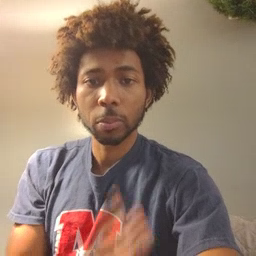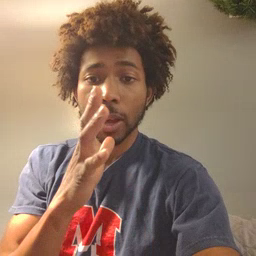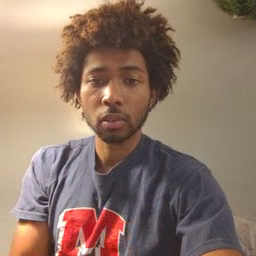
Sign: mom